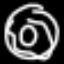
Label: donut